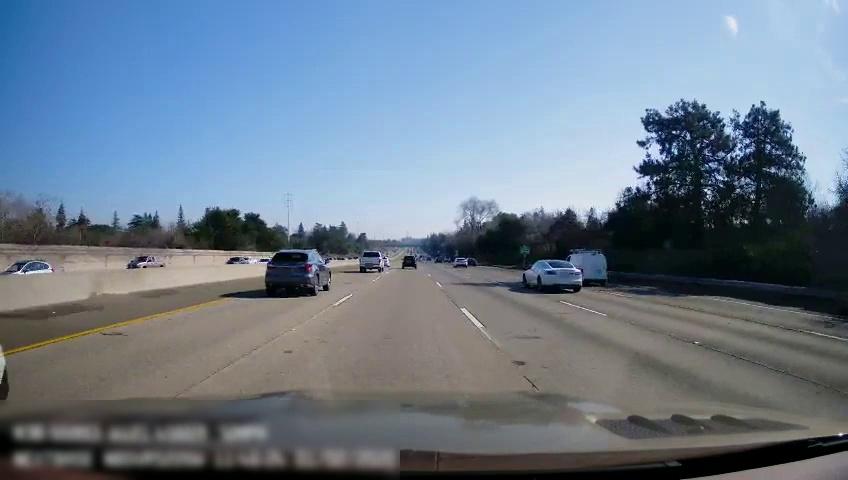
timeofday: Day
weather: Sunny
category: Vehicles | SUV
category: Vehicles | Car
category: Vehicles | Car
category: Vehicles | Car
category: Vehicles | Car
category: Drivable Space
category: Vehicles | Car
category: Vehicles | Truck
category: Vehicles | SUV
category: Vehicles | Van
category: Vehicles | Car
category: Vehicles | Car
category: Vehicles | SUV
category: Vehicles | Car
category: Lanes | Current Lane
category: Lanes | Current Lane
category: Lanes | Alternate Lane
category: Lanes | Alternate Lane
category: Lanes | Alternate Lane
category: Lanes | Alternate Lane
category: Traffic | Signs